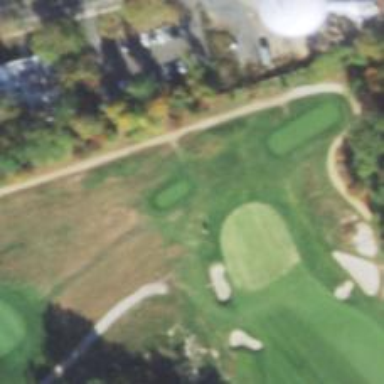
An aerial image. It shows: Golf hole.